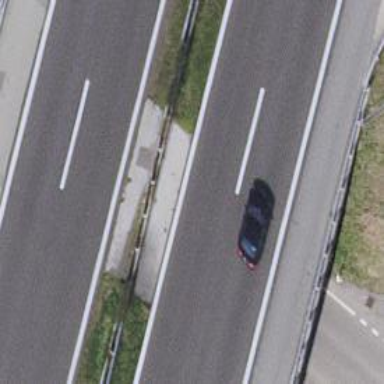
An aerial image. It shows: Motorway bridge.